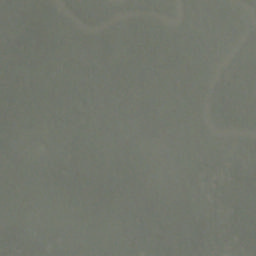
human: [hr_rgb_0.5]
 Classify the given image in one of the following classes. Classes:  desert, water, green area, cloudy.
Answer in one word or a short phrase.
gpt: cloudy